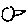
Label: bird